Field crop: tomato
Growth stage: 1
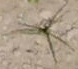
Species: cyperus